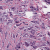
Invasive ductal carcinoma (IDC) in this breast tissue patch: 1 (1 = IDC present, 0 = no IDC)